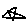
Label: star